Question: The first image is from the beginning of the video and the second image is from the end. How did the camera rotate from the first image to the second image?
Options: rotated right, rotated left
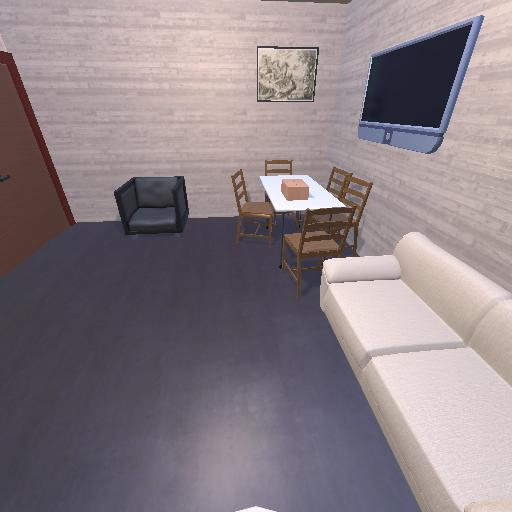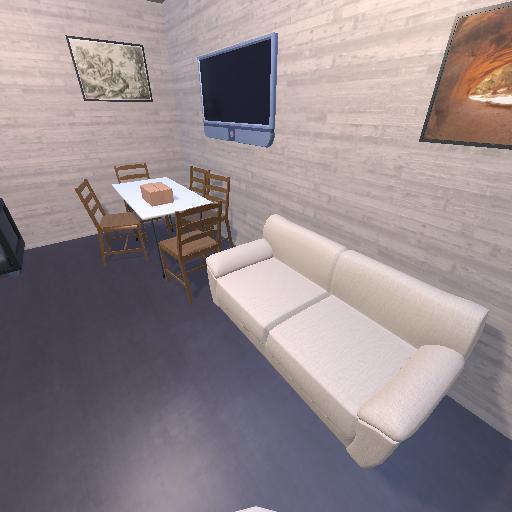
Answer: rotated right